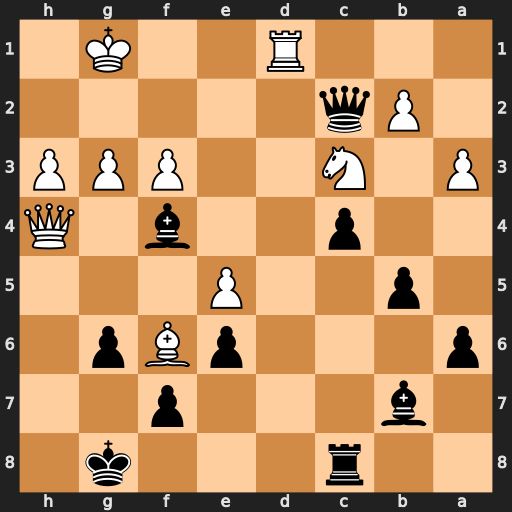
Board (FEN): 2r3k1/1b3p2/p3pBp1/1p2P3/2p2b1Q/P1N2PPP/1Pq5/3R2K1
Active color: b
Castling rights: -
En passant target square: -
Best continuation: Be3+ Kf1 Qf2#